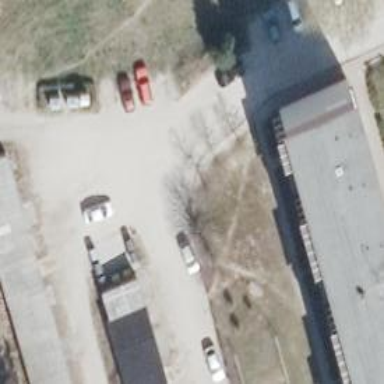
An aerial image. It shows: Compacted driveway that serves as service road.